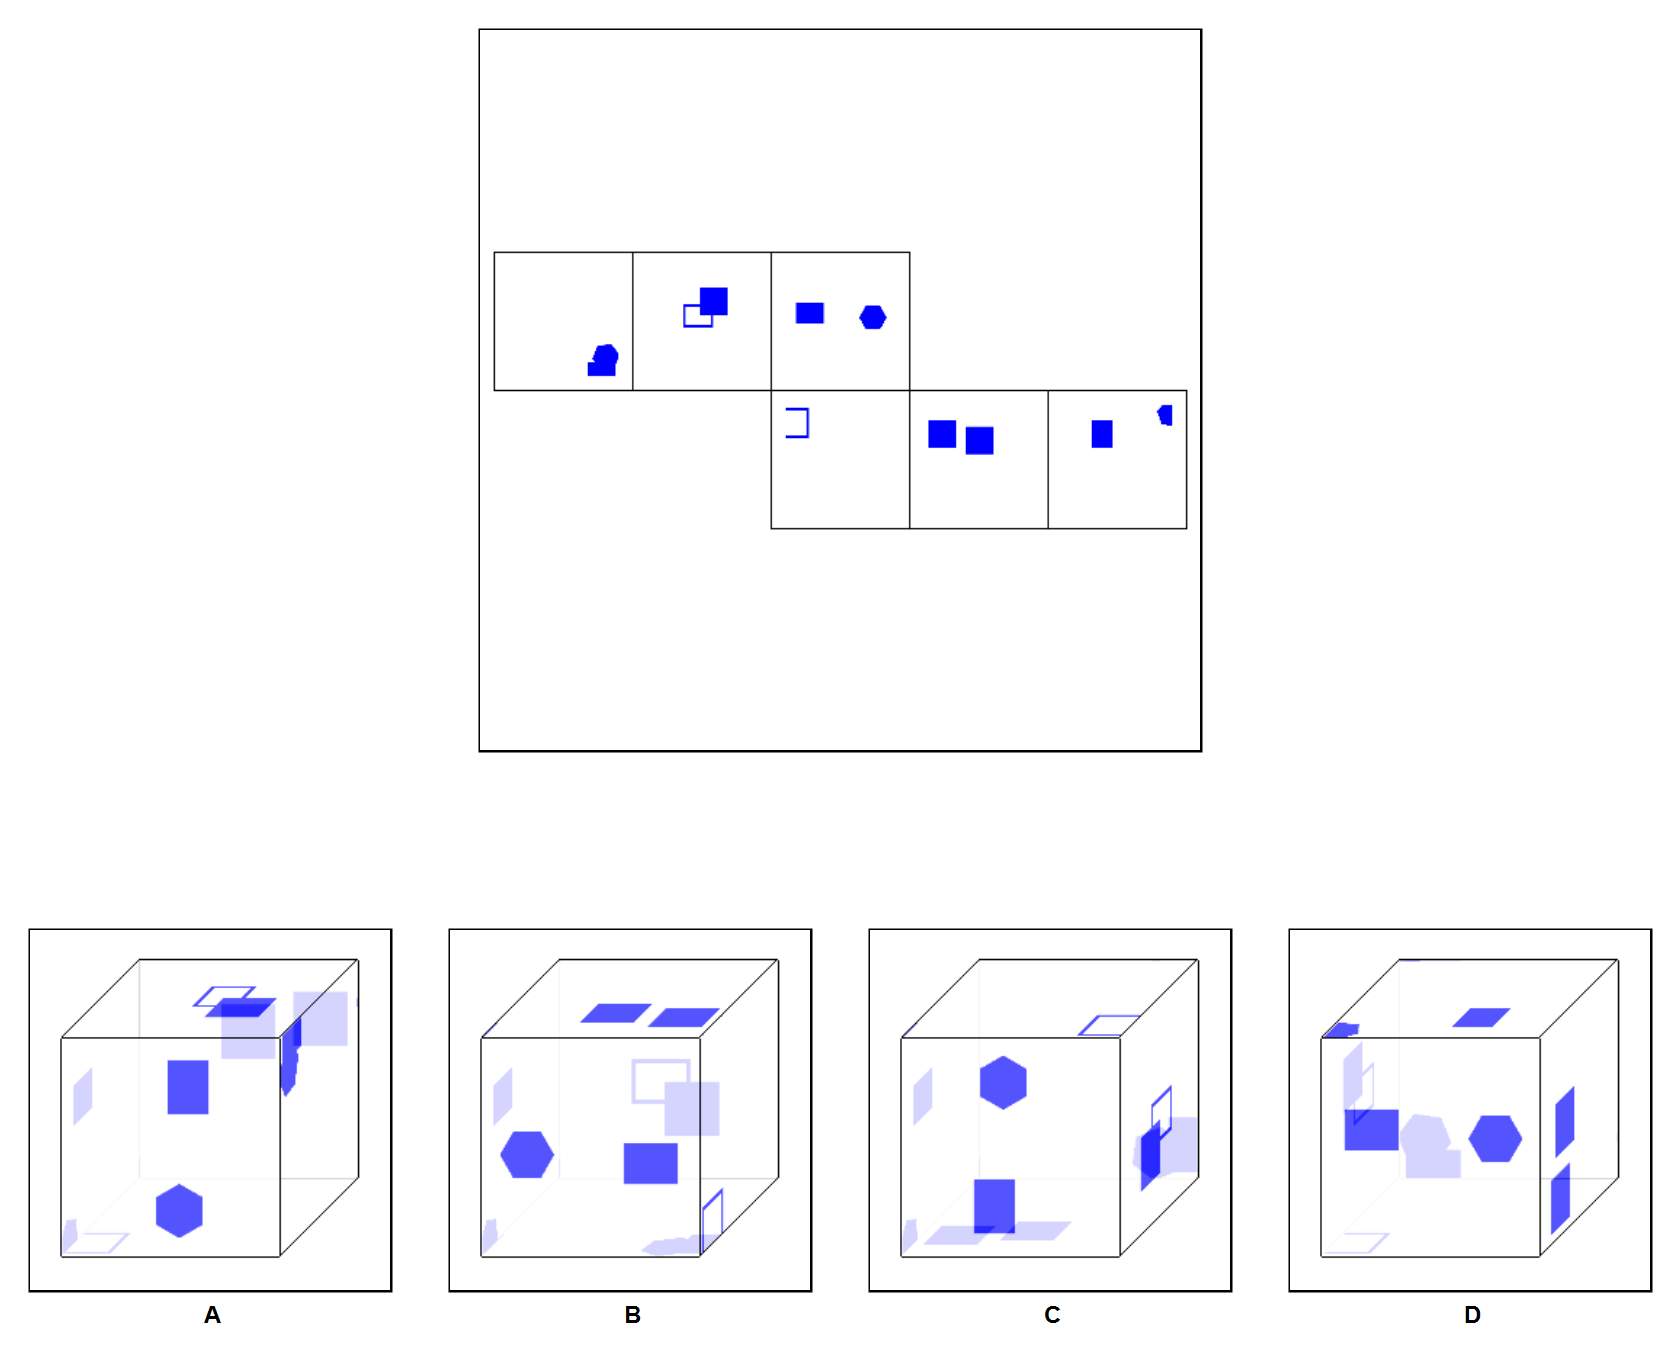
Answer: D